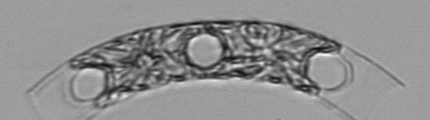
Label: Eucampia